Field crop: tomato
Growth stage: 1
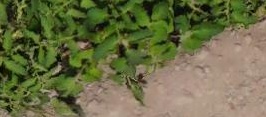
Species: tomato